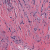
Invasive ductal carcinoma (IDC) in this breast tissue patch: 1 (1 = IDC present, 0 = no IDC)